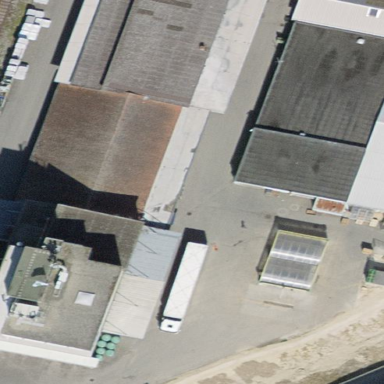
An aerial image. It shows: Industrial building.